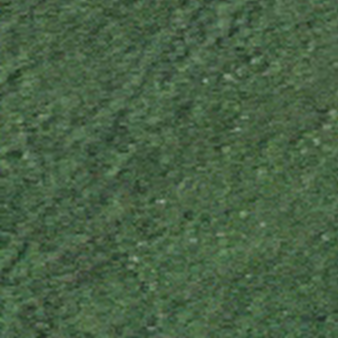
Label: other